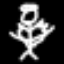
Label: angel